Question: I have below select query which is long running and i want to view the query execution plan to understand why this query is long running and which statement in sql query affecting the query performance. I am using oracle sql developer and i checked the explain plan for the below query but did not understood it clearly which statement is effecting my query so as to optimize my query.
'''
Select *
from PROVISIONING_LOG@FONIC_RETAIL PL
JOIN PROVISIONING_TASK@FONIC_RETAIL PT ON PL.PROVISIONING_TASK_ID = PT.ID JOIN SERVICE@FONIC_RETAIL SER ON PT.SERVICE_ID = SER.ID
JOIN TEMP_WF_DEF_ALL TT ON SER.SUBSCRIPTION_ID = TT.SUBSCRIPTION_ID
where PT.CODE='MIGOPT_PACK' and PT.DESCRIPTION Like '%CVB Request' AND PT.PARAMETERS LIKE '%OPERATION=ADD%' AND PL.RESPONSE_TYPE IS NULL AND PL.REQUEST IS NOT NULL
and ((to_char(PT.START_DATE,'YYYYMMDDHH24Mi') = to_char(TT.COMPLETE_DATE,'YYYYMMDDHH24Mi'))
or (to_char(PT.START_DATE,'YYYYMMDDHH24Mi') = to_char(TT.COMPLETE_DATE + 1/1440,'YYYYMMDDHH24Mi'))) AND
PL.TIME_STAMP < SYSDATE - numtodsinterval ( 30,'MINUTE' )
and PL.TIME_STAMP > SYSDATE - numtodsinterval ( 4,'HOUR' )
AND TT.START_DATE < SYSDATE - numtodsinterval ( 30,'MINUTE' )
and TT.START_DATE > SYSDATE - numtodsinterval ( 4,'HOUR' )
AND TT.WF_NAME IN
('Subscribe LIDL Community Flat',
'LDLMonatsFlatrate Subscribe');
'''
Query execution plan for the above query:

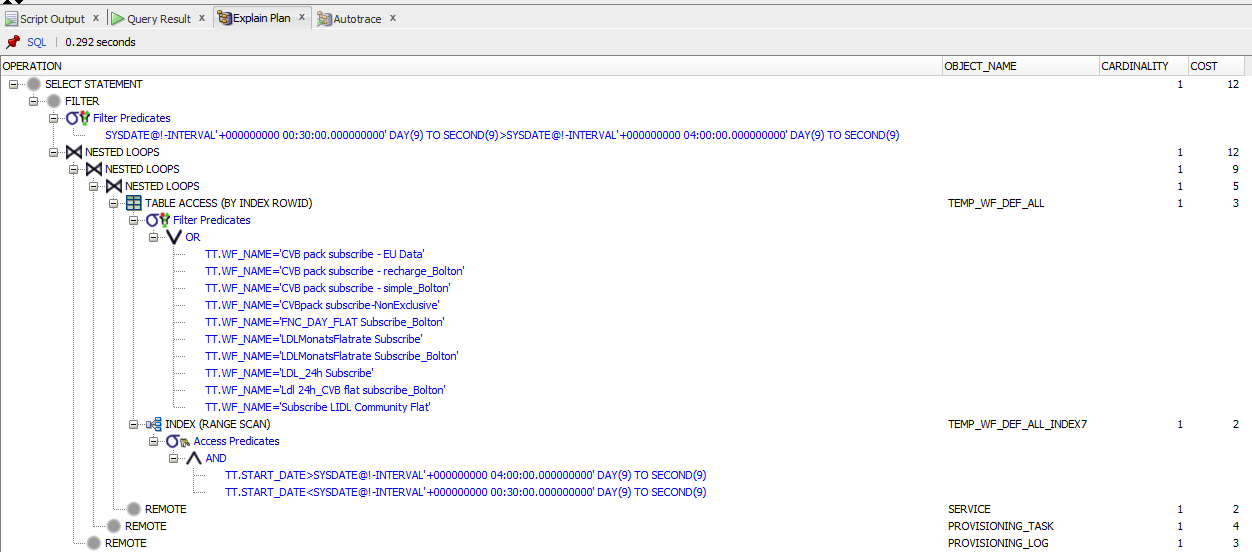
Answer: As you are using a mix of local tables and remote tables. If the tables on the remote database are larger than the ones on the local database then you might need to use the DRIVING_SITE hint so the smaller of the set of tables are moved to the database issuing the call.
<URL>